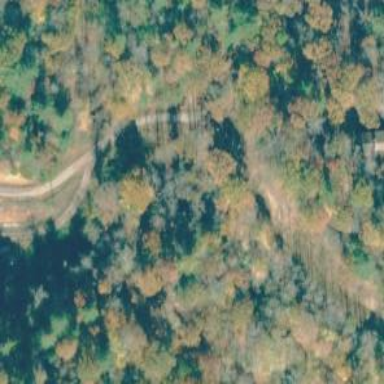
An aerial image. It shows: Culvert tunnel.